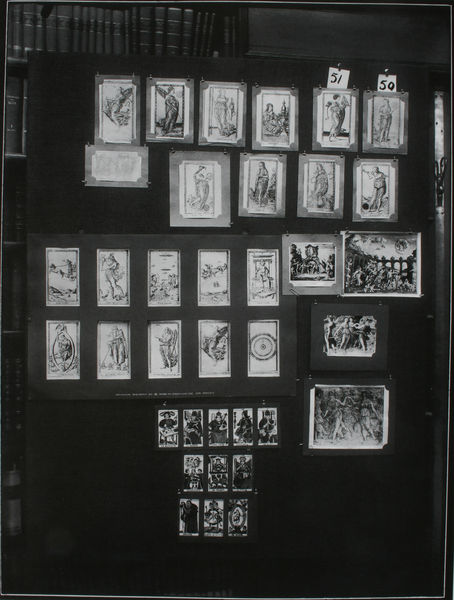
Titel: Der Bilderatlas Mnemosyne - Tafel 50-51
Künstler: Aby Warburg
Standort: London
Institution: Warburg Institute ©
Schlagwörter: dunkel, gemälde, weiß, frauen, menschen, grau, hell, männer, schwarz, zeichnung, malerei, regal, wand, rahmen, brücke, kreis, bilder, bücher, fotos, grafik, klein, figuren, könig, tafel, grazien, karten, detail, atelier, galerie, foto, fotografie, schwarzweiss, viele, seite, gestalten, reihen, ausstellung, bücherregal, griechen, götter, griechisch, bibliothek, sammlung, aufgehängt, hermes, dürer, hängung, nummern, skizzen, szenen, drucke, bildchen, zeichnungen, teil, archiv, mandorla, schlecht, atlas, stellwand, photot, stecknadeln, photographien, bider, aby warburg, kunstgeschichte, bilderatlas, mnemosyne, reproduktionen, warburg, aby, tafel 50, tafel 51, 1900, pinwand, 50, 51, kunstdrucke, schlecht erkennbar, ebilder